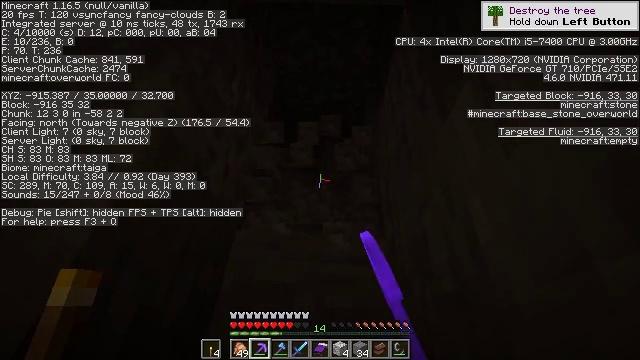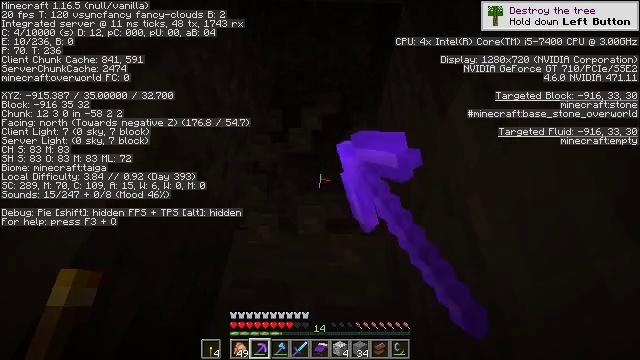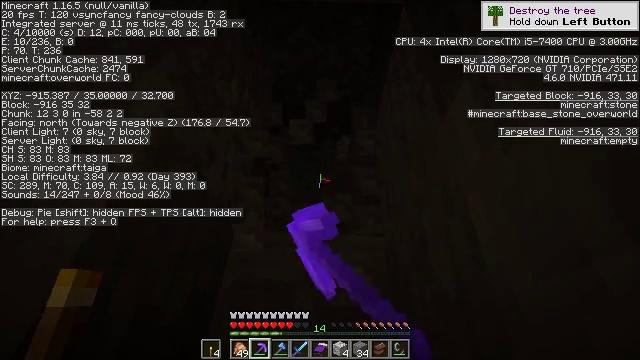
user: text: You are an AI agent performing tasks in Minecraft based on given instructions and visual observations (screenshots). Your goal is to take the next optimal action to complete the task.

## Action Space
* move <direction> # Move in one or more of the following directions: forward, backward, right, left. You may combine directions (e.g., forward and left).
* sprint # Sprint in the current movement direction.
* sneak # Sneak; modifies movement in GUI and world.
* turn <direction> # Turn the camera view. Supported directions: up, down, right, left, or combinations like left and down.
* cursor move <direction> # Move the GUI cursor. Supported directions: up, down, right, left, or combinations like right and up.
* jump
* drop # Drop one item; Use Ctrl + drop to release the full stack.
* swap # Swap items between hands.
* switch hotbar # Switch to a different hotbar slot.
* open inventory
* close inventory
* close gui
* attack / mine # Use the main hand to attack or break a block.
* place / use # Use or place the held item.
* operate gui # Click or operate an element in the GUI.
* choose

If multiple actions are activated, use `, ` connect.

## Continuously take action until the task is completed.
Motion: motion action
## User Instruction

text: Mine gravel from the ground.
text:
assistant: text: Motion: attack / mine
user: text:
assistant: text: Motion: attack / mine
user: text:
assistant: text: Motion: attack / mine